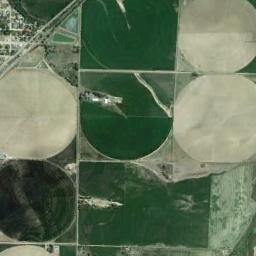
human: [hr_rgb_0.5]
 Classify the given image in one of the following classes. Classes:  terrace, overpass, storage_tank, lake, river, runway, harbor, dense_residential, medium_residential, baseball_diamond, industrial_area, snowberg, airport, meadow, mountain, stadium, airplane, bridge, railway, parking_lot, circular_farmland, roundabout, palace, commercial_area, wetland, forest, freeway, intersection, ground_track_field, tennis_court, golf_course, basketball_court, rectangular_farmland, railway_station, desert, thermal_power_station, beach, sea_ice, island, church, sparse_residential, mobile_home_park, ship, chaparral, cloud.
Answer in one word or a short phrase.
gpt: circular_farmland